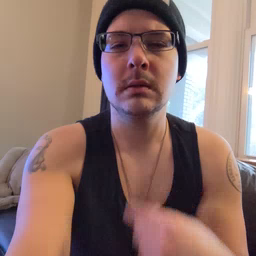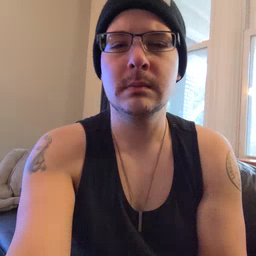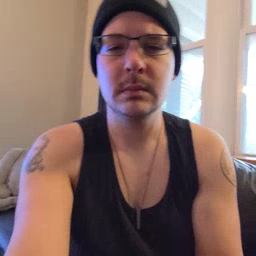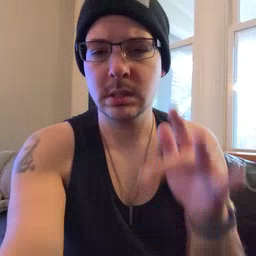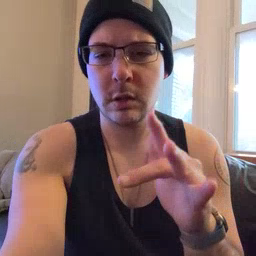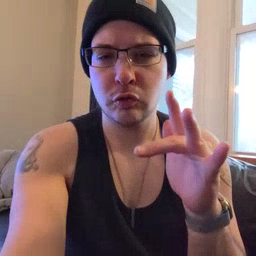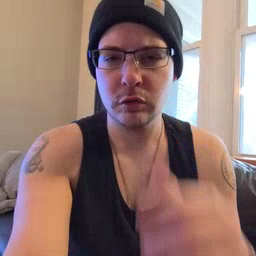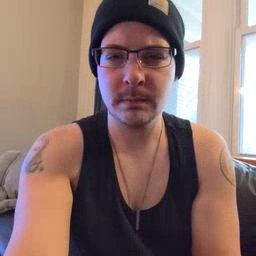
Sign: touch